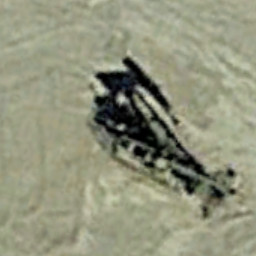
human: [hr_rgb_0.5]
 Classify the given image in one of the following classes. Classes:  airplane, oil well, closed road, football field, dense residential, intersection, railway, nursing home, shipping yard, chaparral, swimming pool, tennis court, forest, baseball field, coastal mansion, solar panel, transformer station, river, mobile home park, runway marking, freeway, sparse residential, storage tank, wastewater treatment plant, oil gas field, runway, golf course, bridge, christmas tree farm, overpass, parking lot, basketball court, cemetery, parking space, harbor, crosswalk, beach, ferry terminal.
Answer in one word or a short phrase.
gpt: oil well